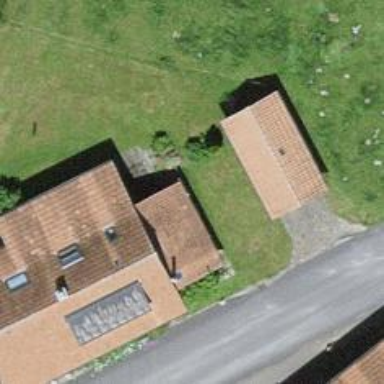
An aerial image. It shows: Residential building.